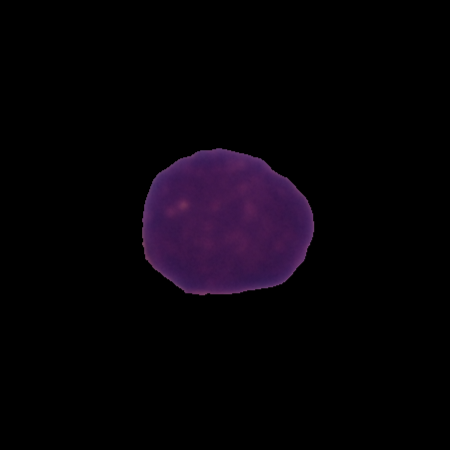
Label: healthy